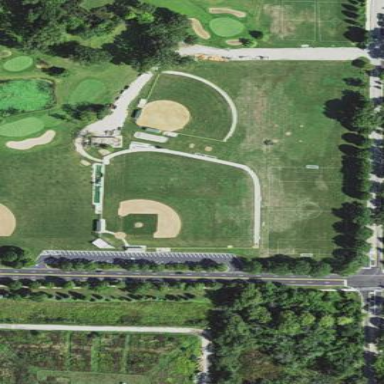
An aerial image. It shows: Baseball pitch for leisure land activities.